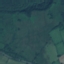
Land use / land cover: Pasture